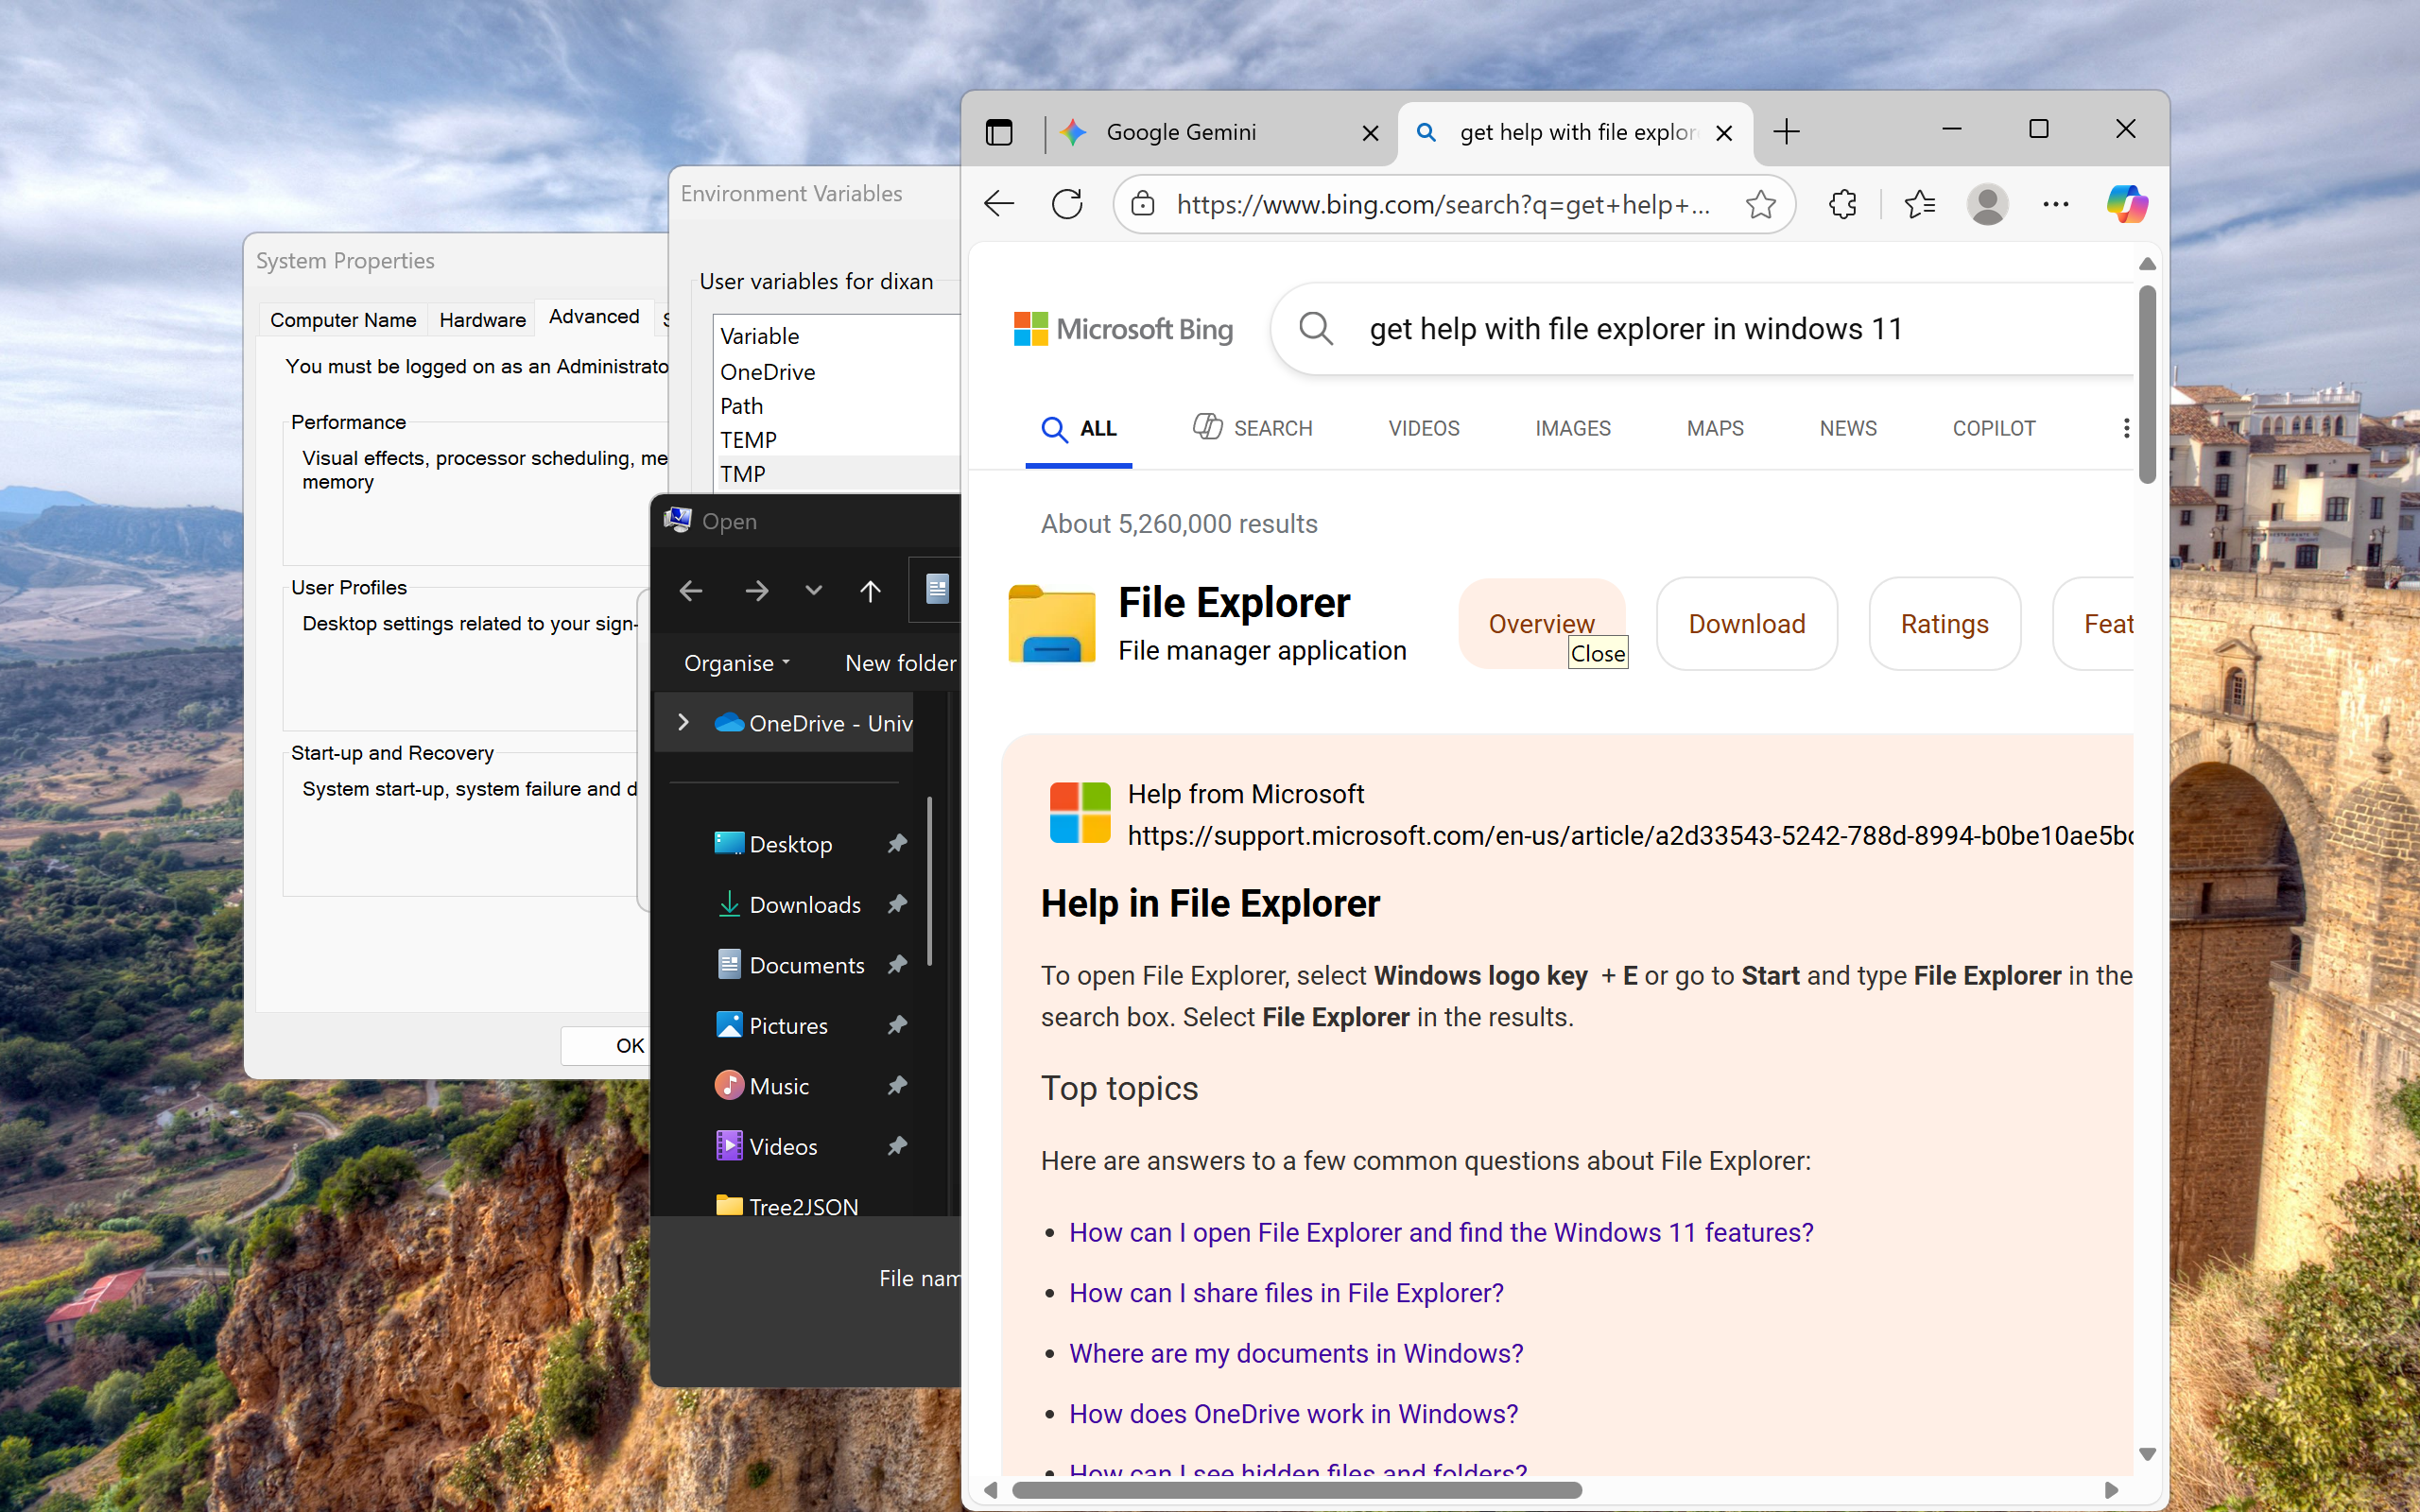
UI elements on screen:
"Desktop - window"
"window"
"value: Close"
"get help with file explorer in windows 11 - Search - window"
"System - menu bar - Contains commands to manipulate the window"
"System - menu item"
"title bar"
"Minimise - button - Moves the window out of the way"
"Maximise - button - Makes the window full screen"
"Close - button - Closes the window"
"Google Gemini - window"
"System - menu bar - Contains commands to manipulate the window"
"System - menu item"
"title bar - value: Google Gemini"
"Minimise - button - Moves the window out of the way"
"Maximise - button - Makes the window full screen"
"Close - button - Closes the window"
"window"
"Taskbar - pane"
"pane"
"Running applications - pane"
"get help with file explorer in windows 11 - Search and 1 more page - School - Microsoft​ Edge - w..."
"window"
"UI element"
"window"
"UI element"
"System Properties - window"
"title bar - value: System Properties"
"Close - button - Closes the window"
"System Properties - dialog - You must be logged on as an Administrator to make most of these chan..."
"Advanced - window"
"Advanced - property page - You must be logged on as an Administrator to make most of these changes."
"You must be logged on as an Administrator to make most of these changes. - window"
"You must be logged on as an Administrator to make most of these changes. - text"
"Performance - window"
"Performance - grouping - Visual effects, processor scheduling, memory usage and virtual memory"
"Visual effects, processor scheduling, memory usage and virtual memory - window"
"Visual effects, processor scheduling, memory usage and virtual memory - text"
"Settings... - window"
"Settings... - button"
"User Profiles - window"
"User Profiles - grouping - Desktop settings related to your sign-in"
"Desktop settings related to your sign-in - window"
"Desktop settings related to your sign-in - text"
"Settings... - window"
"Settings... - button"
"Start-up and Recovery - window"
"Start-up and Recovery - grouping - System start-up, system failure and debugging information"
"System start-up, system failure and debugging information - window"
"System start-up, system failure and debugging information - text"
"Settings... - window"
"Settings... - button"
"Environment Variables... - window"
"Environment Variables... - button"
"OK - window"
"window"
"tab control"
"window"
"pane"
"window"
"pane"
"window"
"Desktop - list"
"Recycle Bin - list item"
"Adobe Acrobat - list item"
"Adobe Digital Editions 4.5 - list item"
"Attack SharkX3Mouse - list item"
"Audacity - list item"
"Edit"
"HP Support Assistant - list item"
"Imaging Edge Desktop - list item"
"NVDA"
"Remote - list item"
"Riot Client - list item"
"Ryzen Controller - list item"
"Steam - list item"
"VALORANT - list item"
"Viewer - list item"
"AddonTemplate-master - list item"
"nvda_dumps - list item"
"treetojson - list item"
"Tree2JSON.nvda-addon - list item"
"treetojson.zip - list item"